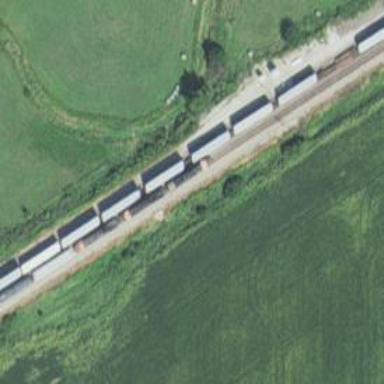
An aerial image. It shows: Railway track.